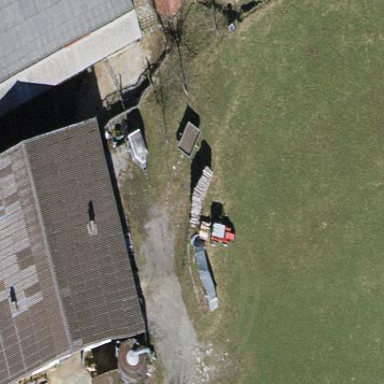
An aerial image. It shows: Farm auxiliary building.